Aerial crown-view tile of a tropical tree (Barro Colorado Island, Panama), acquired 20250715:
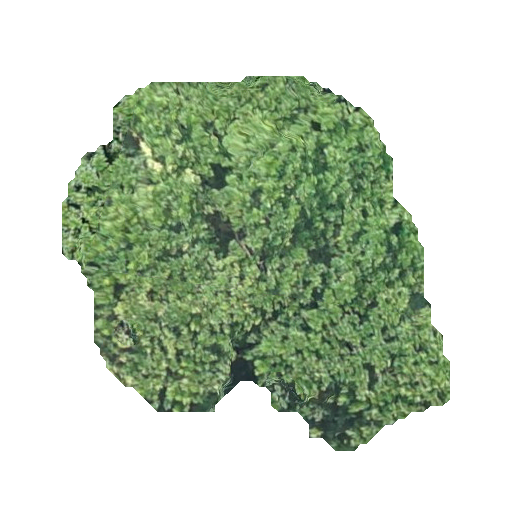
Species: Anacardium excelsum
GBIF accepted scientific name: Anacardium excelsum
Crown area: 154.644 m²